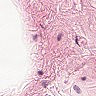
Metastatic tissue present: no